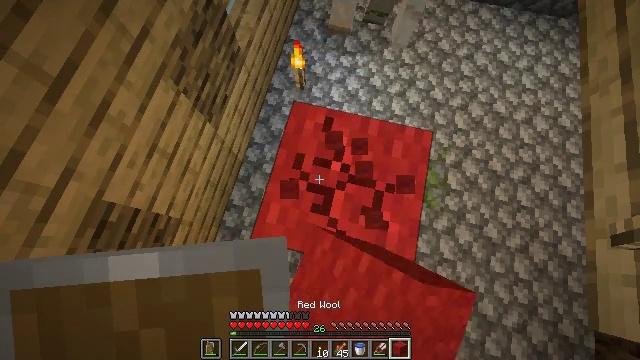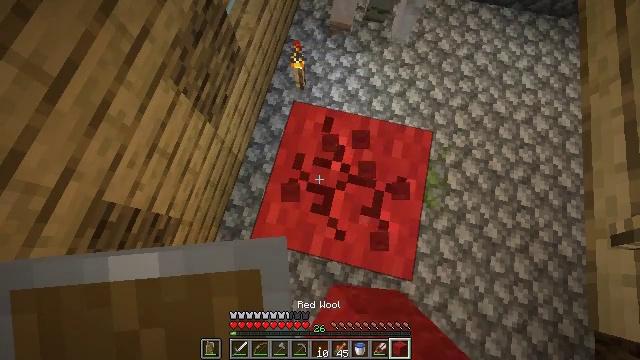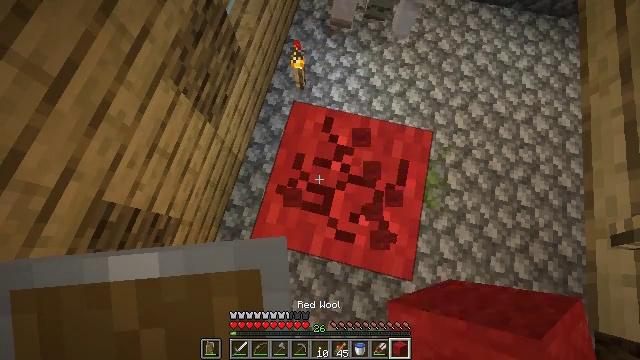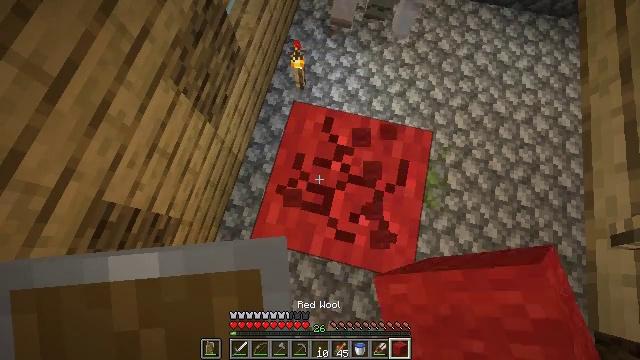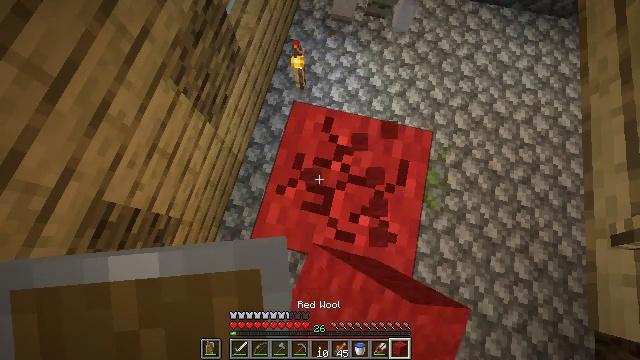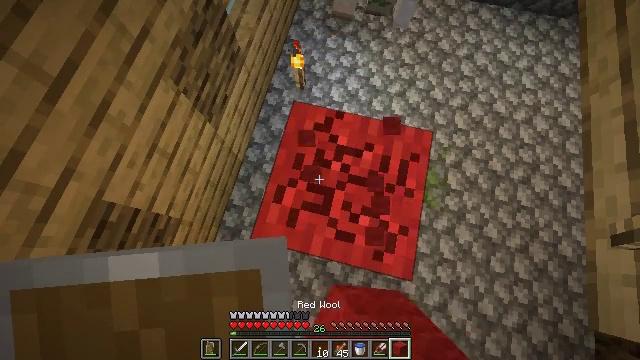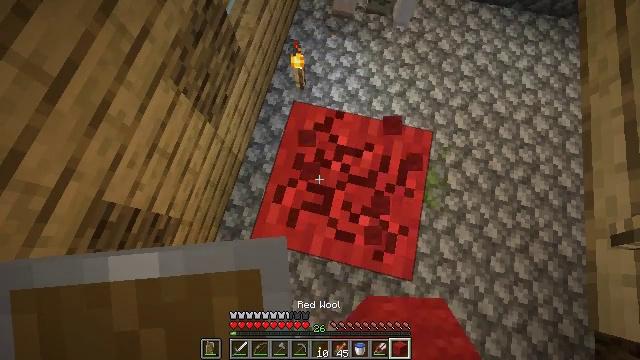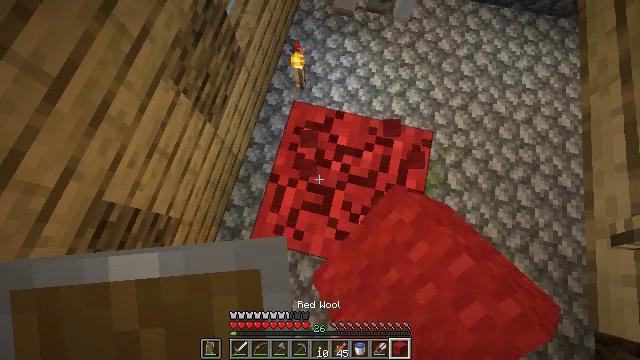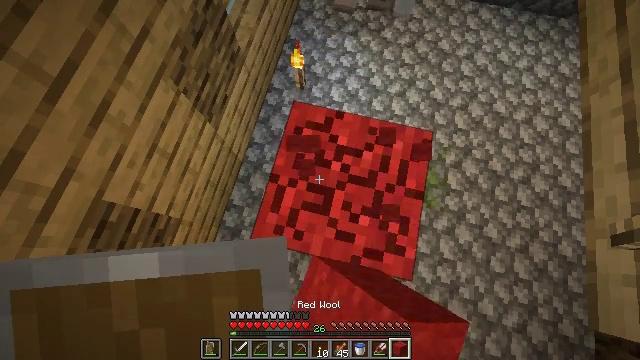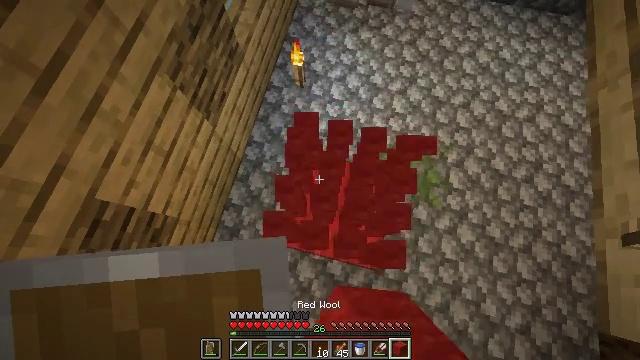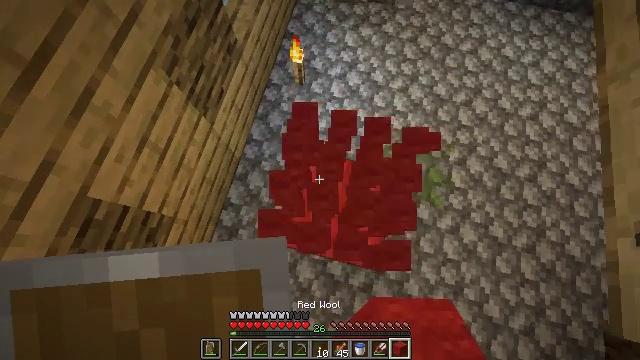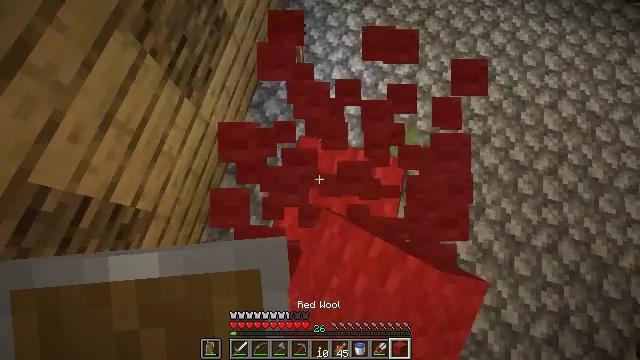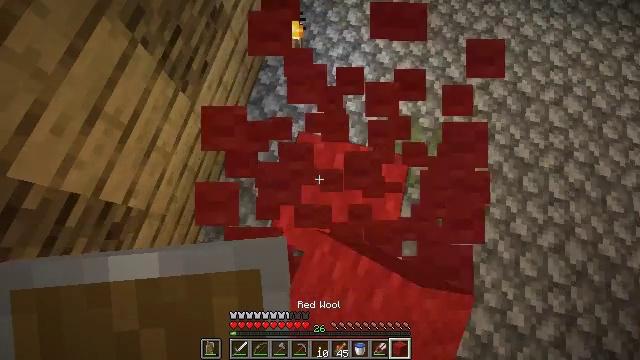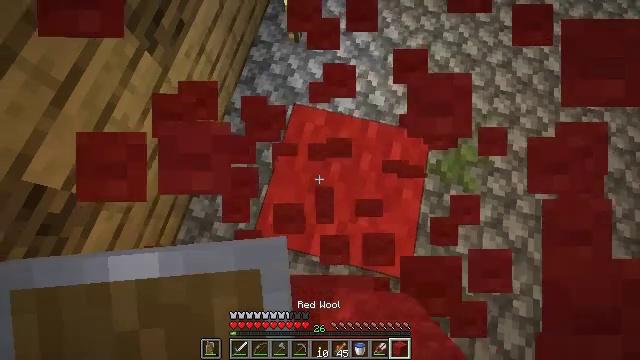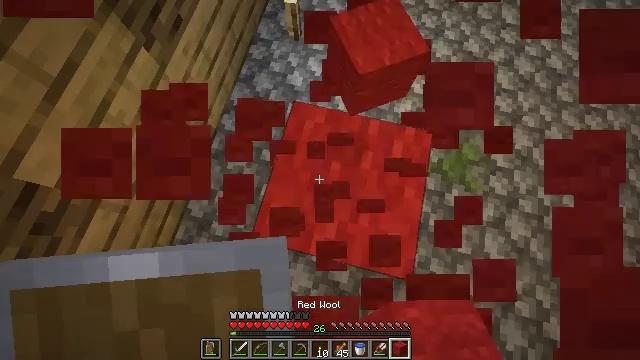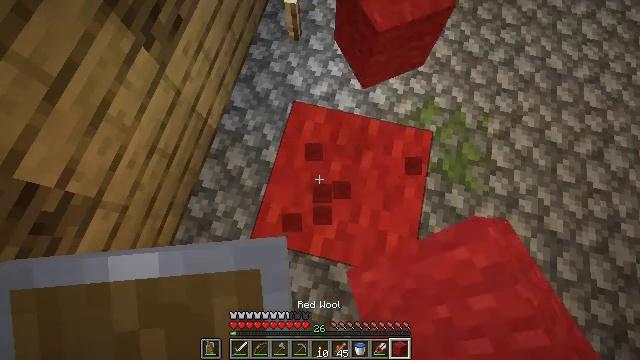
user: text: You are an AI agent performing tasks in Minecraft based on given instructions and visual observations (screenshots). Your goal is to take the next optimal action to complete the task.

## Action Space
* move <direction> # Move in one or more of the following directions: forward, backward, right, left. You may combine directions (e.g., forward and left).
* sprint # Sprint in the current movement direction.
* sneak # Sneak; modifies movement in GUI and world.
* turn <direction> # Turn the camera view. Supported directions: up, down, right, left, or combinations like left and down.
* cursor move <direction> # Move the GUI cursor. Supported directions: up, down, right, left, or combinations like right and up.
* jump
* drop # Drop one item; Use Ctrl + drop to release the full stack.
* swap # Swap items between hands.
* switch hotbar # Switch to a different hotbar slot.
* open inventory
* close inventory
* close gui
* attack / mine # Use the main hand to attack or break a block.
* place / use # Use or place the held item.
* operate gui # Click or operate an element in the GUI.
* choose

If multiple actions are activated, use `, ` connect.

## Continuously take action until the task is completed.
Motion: motion action
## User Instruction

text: Dig out some red wool.
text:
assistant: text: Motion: attack / mine
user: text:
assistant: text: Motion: attack / mine
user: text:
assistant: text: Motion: attack / mine
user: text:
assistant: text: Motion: attack / mine
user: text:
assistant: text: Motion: attack / mine
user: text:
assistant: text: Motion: attack / mine
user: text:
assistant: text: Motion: attack / mine
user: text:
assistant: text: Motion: attack / mine
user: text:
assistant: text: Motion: attack / mine
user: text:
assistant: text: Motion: attack / mine
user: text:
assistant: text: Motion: attack / mine
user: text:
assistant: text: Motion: attack / mine
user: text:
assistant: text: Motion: attack / mine
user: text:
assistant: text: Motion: attack / mine
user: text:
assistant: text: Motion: attack / mine
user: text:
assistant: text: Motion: attack / mine
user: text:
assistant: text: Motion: attack / mine
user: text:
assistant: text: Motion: attack / mine
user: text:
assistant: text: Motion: attack / mine
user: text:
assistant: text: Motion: attack / mine
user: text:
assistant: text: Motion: attack / mine
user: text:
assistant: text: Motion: attack / mine
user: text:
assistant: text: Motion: attack / mine
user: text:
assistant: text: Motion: attack / mine
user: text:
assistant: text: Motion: attack / mine
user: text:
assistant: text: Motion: attack / mine
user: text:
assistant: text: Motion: attack / mine
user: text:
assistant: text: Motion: attack / mine
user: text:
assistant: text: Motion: attack / mine
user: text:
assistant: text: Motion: attack / mine